Question: I need to put two logo images on the same line, vertically centered relative to each other.
Something like this:

This alone I could easily achieve with CSS 'vertical-align: middle;', but I also need the images to be at the very left and and the very right respectively; so normally I would do it with 'float: left' and 'float: right', but then 'vertical-align' stops working...
Another constraint is that I do not write HTML manually, but rather it is generated by a tool (pandoc, to be precise).
So long story short, I have the following two options for HTML:
:
'''
<div id="logo-block">
<p>
<img id="logo1" src="https://upload.wikimedia.org/wikipedia/commons/4/4b/McDonald%27s_logo.svg" />
</p>
<p>
<img id="logo2" src="https://www.festisite.nl/static/partylogo/img/logos/burger-king.png" />
</p>
</div>
'''
:
'''
<div id="logo-block">
<p>
<img id="logo1" src="https://upload.wikimedia.org/wikipedia/commons/4/4b/McDonald%27s_logo.svg" />
<img id="logo2" src="https://www.festisite.nl/static/partylogo/img/logos/burger-king.png" />
</p>
</div>
'''
Could you please help me styling any of these HTML snippets, so that I get the two images vertically centered within the "logo-block" boundaries, with "logo1" at the very left and "logo2" at the very right?
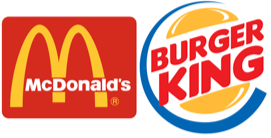
Answer: The best move is to just nest a flexbox inside of a flexbox. All you have to do is give the child 'align-items: center'. This will vertically align the text inside of its parent. Using 'display: flex' you can control the vertical alignment of HTML elements.
'''
#logo-block {
display: flex;
align-content: center;
align-items: center; border:2px solid red; max-width:500px; justify-content:space-between;
}
#logo-block img {
max-width: 100px;
}
'''
'''
<div id="logo-block">
<p>
<img id="logo1" src="https://upload.wikimedia.org/wikipedia/commons/4/4b/McDonald%27s_logo.svg" />
</p>
<p>
<img id="logo2" src="https://www.festisite.nl/static/partylogo/img/logos/burger-king.png" />
</p>
</div>
'''
Option 2 snippet:**
'''
#logo-block {
width: 500px;
border: 2px solid red;
}
#logo-block > p {
display: flex;
align-content: center;
align-items: center; justify-content: space-between;
}
#logo-block img{
max-width: 100px;
}
'''
'''
<div id="logo-block">
<p>
<img id="logo1" src="https://upload.wikimedia.org/wikipedia/commons/4/4b/McDonald%27s_logo.svg" />
<img id="logo2" src="https://www.festisite.nl/static/partylogo/img/logos/burger-king.png" />
</p>
</div>
'''
'display: table-cell'
'''
#logo-block {
display: table;
width:100%;
max-width:500px;
border:2px solid red;
}
#logo-block p {
display:table-cell;
vertical-align:middle;
}
#logo-block p:last-child {
text-align:right;
}
#logo-block img {
max-width: 100px;
}
'''
'''
<div id="logo-block">
<p> <img id="logo1" src="https://upload.wikimedia.org/wikipedia/commons/4/4b/McDonald%27s_logo.svg" /> </p>
<p> <img id="logo2" src="https://www.festisite.nl/static/partylogo/img/logos/burger-king.png" /> </p>
</div>
'''